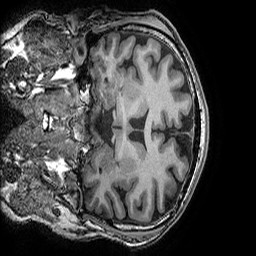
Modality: T1w
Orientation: coronal
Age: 36
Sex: male
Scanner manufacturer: ge
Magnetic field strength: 3 T
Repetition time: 0.008184 s
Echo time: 0.003192 s